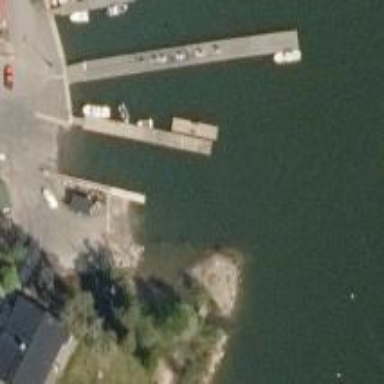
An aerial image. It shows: Pier with mooring facilities.